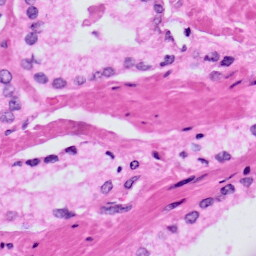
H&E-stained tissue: Prostate